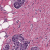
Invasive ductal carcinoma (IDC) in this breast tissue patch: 0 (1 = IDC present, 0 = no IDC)